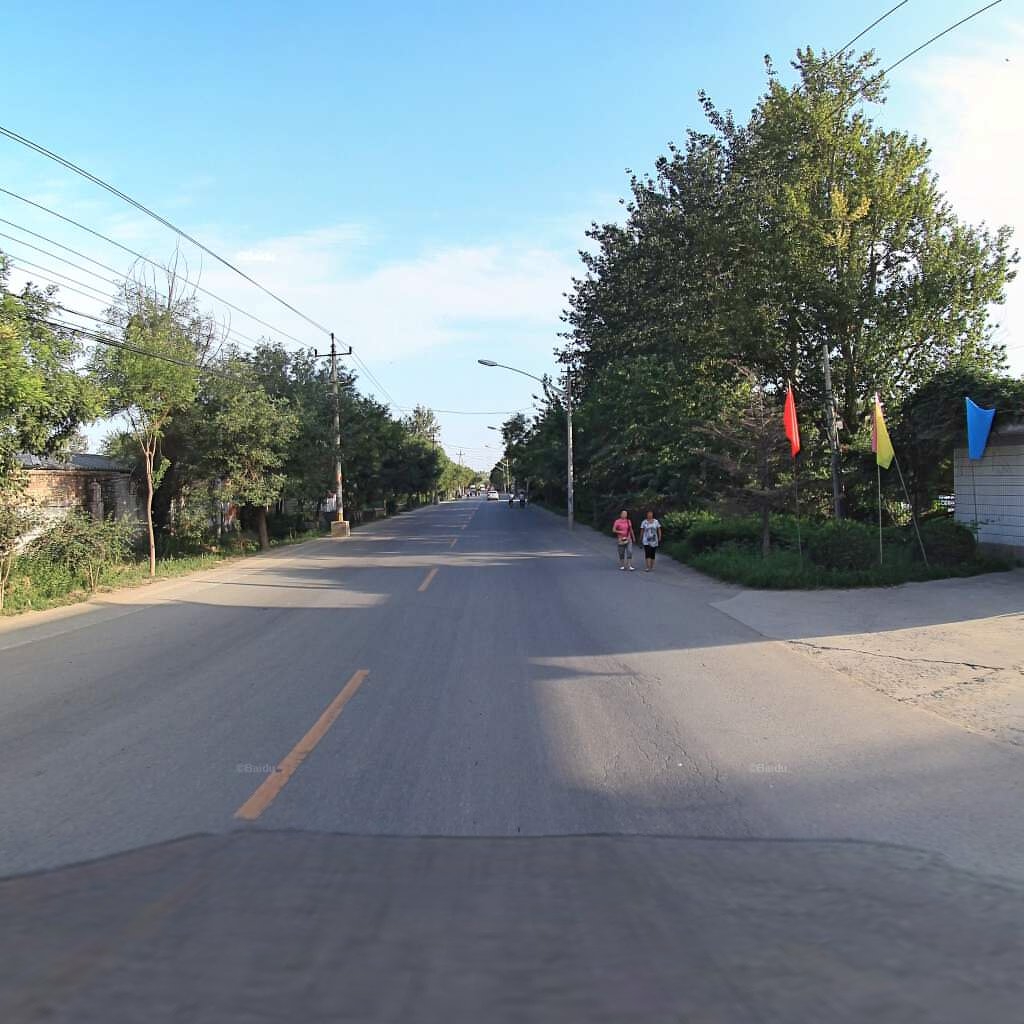
Region: Chaoyang
Road damage annotations: alligator crack